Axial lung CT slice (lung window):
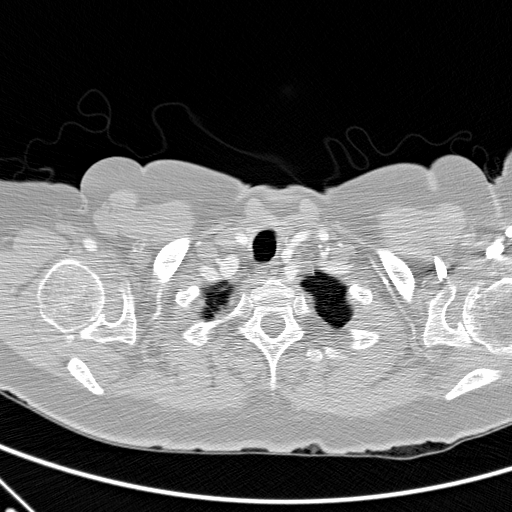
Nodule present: no